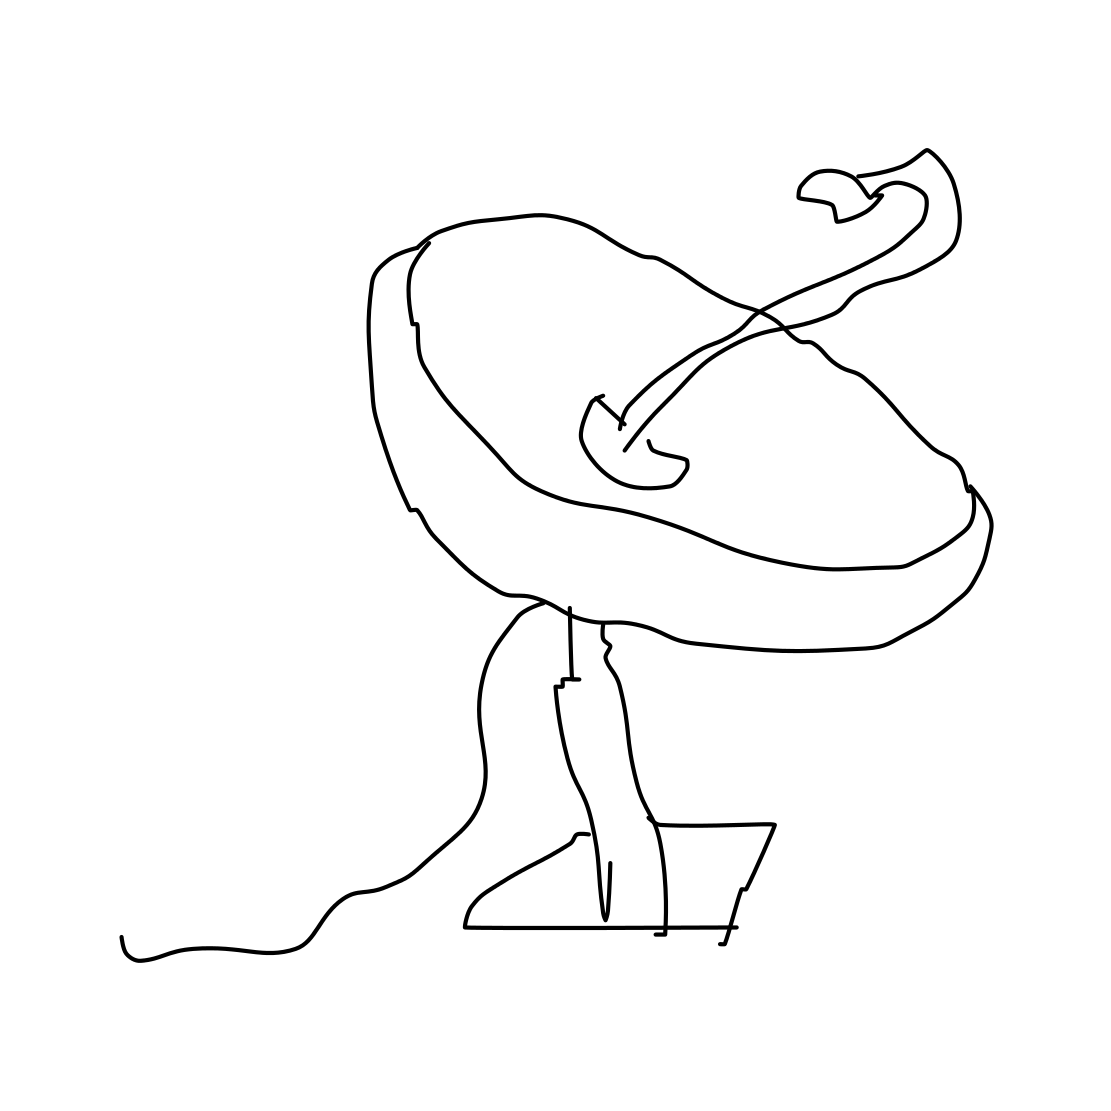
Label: satellite dish